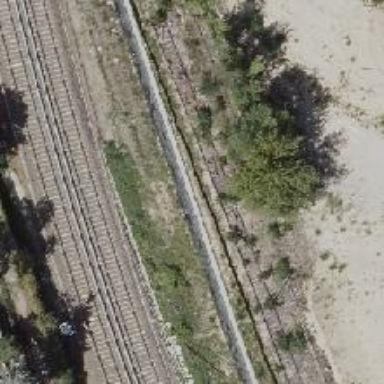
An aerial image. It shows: Electrified contact line.